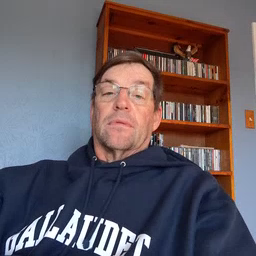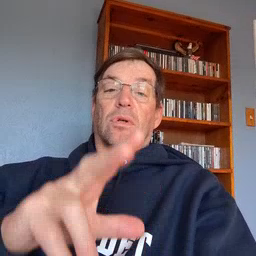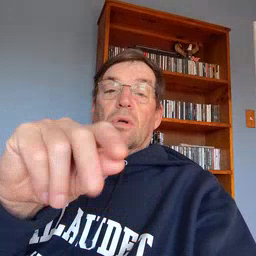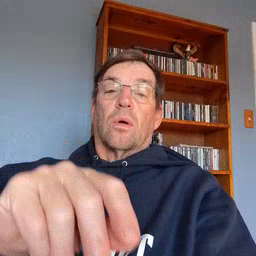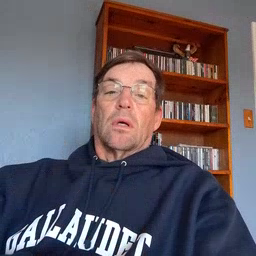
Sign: no